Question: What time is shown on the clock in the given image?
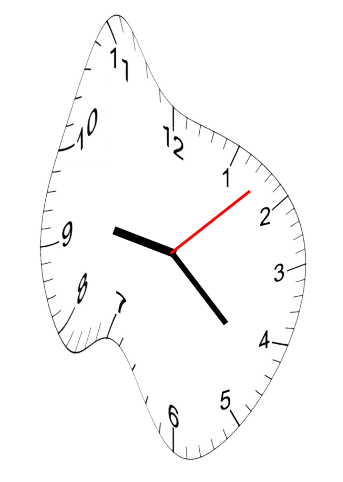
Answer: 09:22:08